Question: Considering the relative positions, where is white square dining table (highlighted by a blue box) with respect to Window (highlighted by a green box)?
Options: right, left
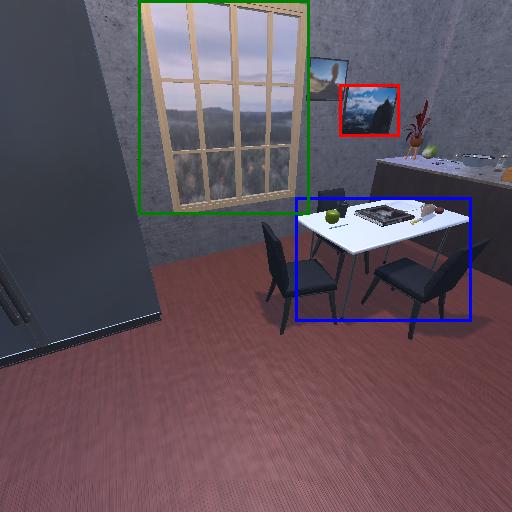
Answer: right